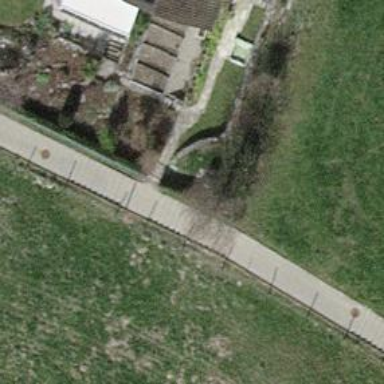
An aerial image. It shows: Set of steps on the road.